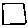
Label: square